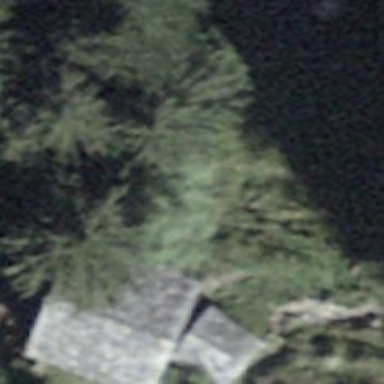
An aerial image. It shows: Simple house.